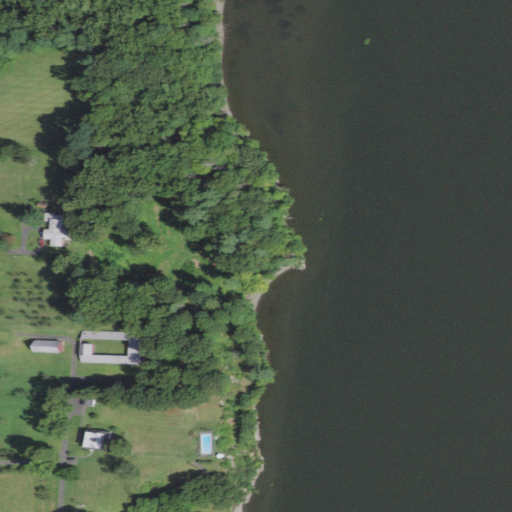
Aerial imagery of cliff(s) in New York named Indian Rock containing open water, deciduous forest, pasture, medium intensity development, open development, low intensity development, herbaceous wetlands, and grassland